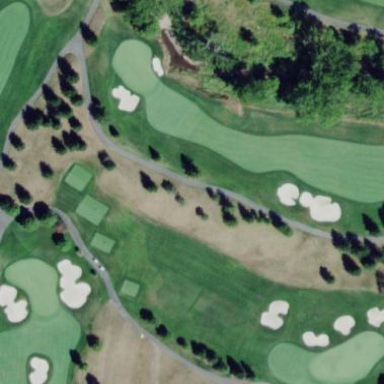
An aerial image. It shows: Rough area in golf course.